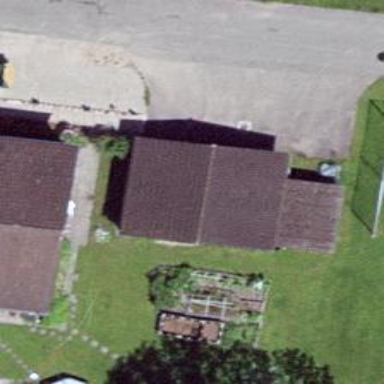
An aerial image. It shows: Garage building.